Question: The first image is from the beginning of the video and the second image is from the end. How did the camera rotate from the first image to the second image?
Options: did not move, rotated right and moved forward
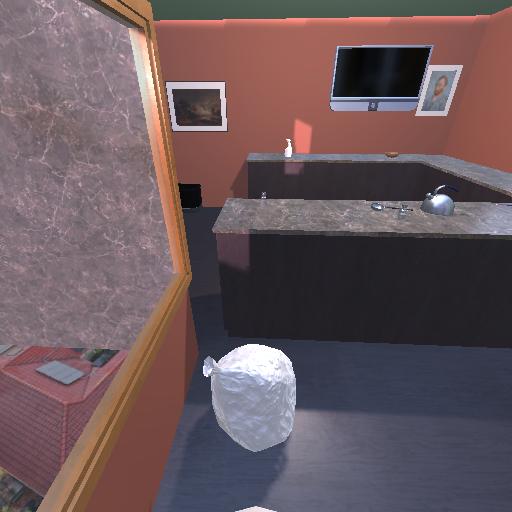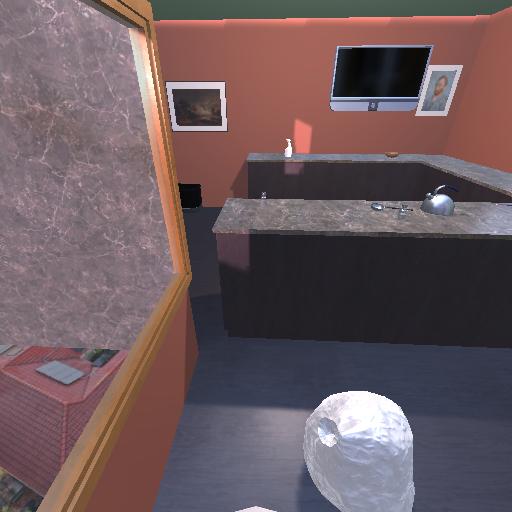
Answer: did not move